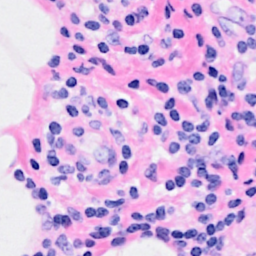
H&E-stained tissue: Breast